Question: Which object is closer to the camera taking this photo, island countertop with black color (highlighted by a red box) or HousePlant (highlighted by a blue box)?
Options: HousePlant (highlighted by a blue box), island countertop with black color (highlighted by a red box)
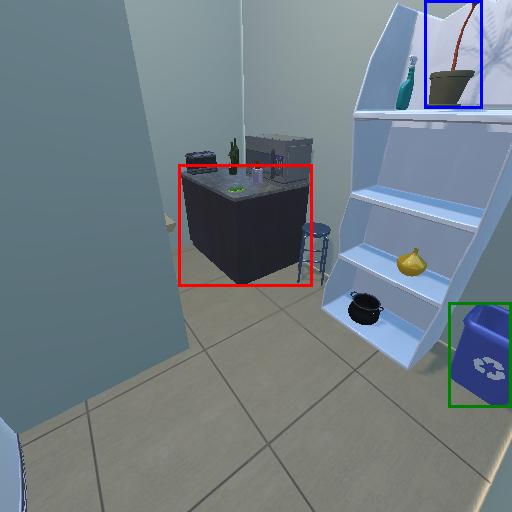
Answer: HousePlant (highlighted by a blue box)